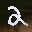
Label: 2